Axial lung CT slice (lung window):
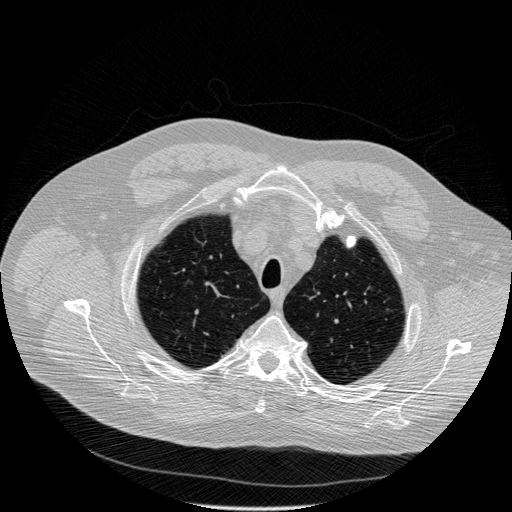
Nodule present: no